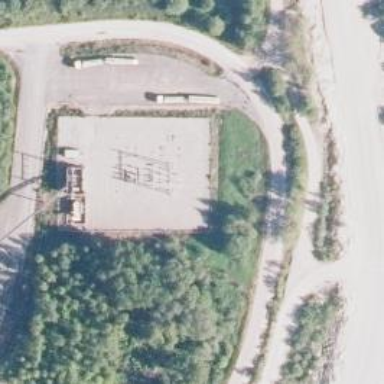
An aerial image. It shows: Industrial power substation.